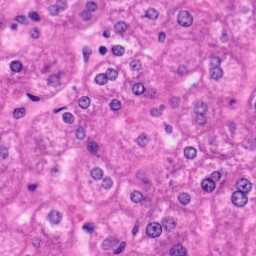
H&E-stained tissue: Liver